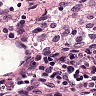
Metastatic tissue present: no